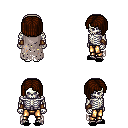
a pixel art fantasy rpg character, male body template, skeleton, gray tattered cape, gold greaves, brown pageboy hairstyle, leather bracers, black slippers, four views (front, back, left, right), 2x2 character sprite sheet, small pixel art, hard edges, no anti-aliasing